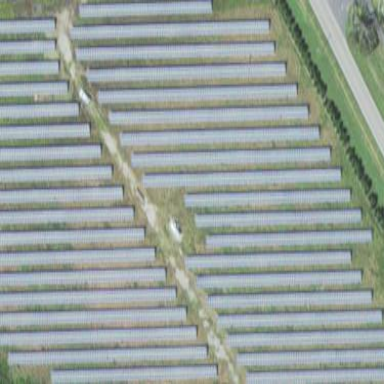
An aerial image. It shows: Solar photovoltaic power plant surrounded by fence.